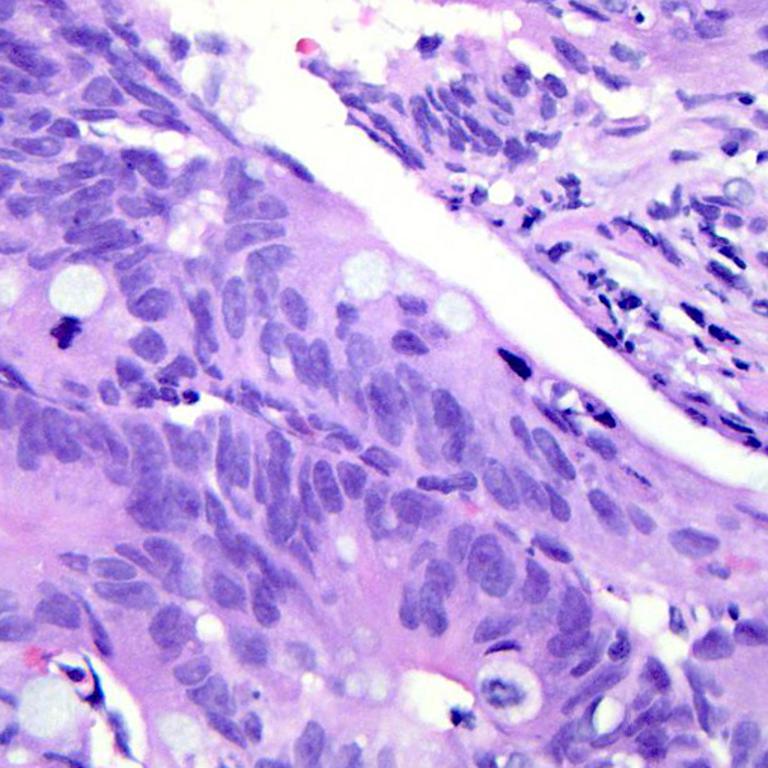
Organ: colon
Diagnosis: adenocarcinomas